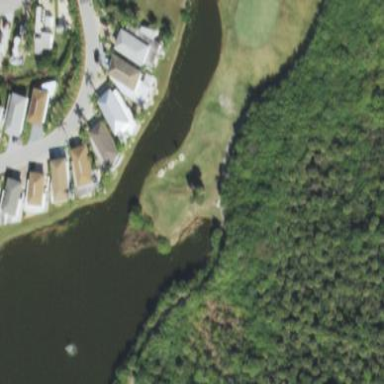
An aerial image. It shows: Water hazard on golf course. The hazard is natural water feature.